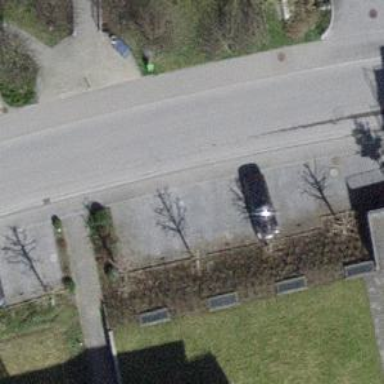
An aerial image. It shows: Street-side parking area.